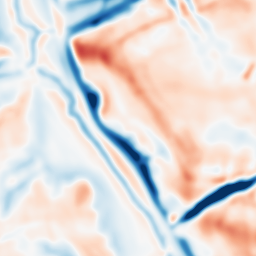
Category: multiscale
Decomposition family: dog
Decomposition parameters: sigma_low: 3
sigma_high: 10
Upsampling method: quintic
Upsampling parameters: scale: 8
Upsampling scale: 8